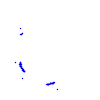
Particle: proton